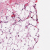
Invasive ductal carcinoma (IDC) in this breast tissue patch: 0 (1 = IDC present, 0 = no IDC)